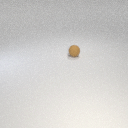
small brown rubber sphere